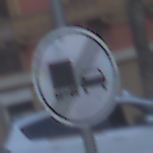
Verkehrszeichen: EndeUeberholverbotKraftfahrzeuge
Umgebung: Outdoor, Urban
Tageszeit: SunriseSunset
Wetter: PartlyCloudy
Licht: Natural
Jahreszeit: NotSpecified
Kontrast: LowContrast